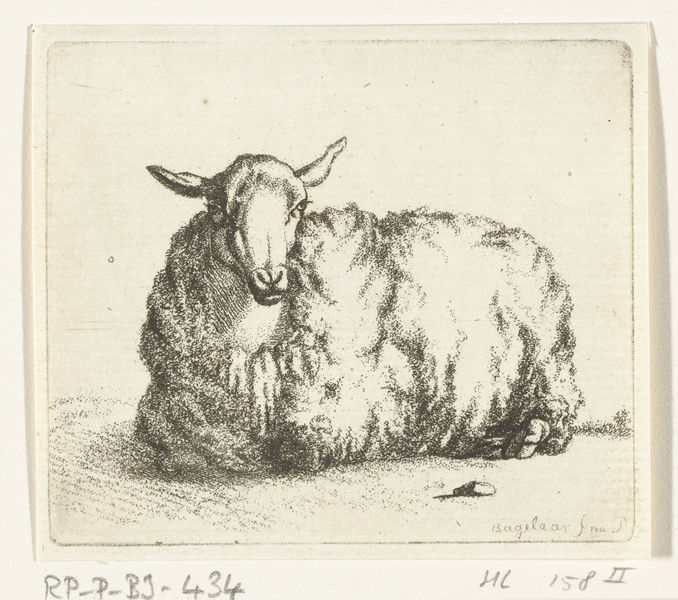
Titel: Liggend schaap van voren
Künstler: Ernst Willem Jan Bagelaar
Standort: Amsterdam
Institution: Rijksmuseum
Schlagwörter: schatten, zeichnung, blick, tier, boden, frontal, renaissance, fell, italien, wolle, liegend, lamm, schaf, radierung, bleistift, opfer, rötel, kleinformat, wollig, sitzendes lamm, bagelaar